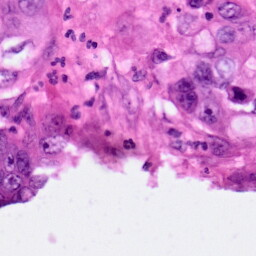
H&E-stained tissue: Pancreatic